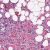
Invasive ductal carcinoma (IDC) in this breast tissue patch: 1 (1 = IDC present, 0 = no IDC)